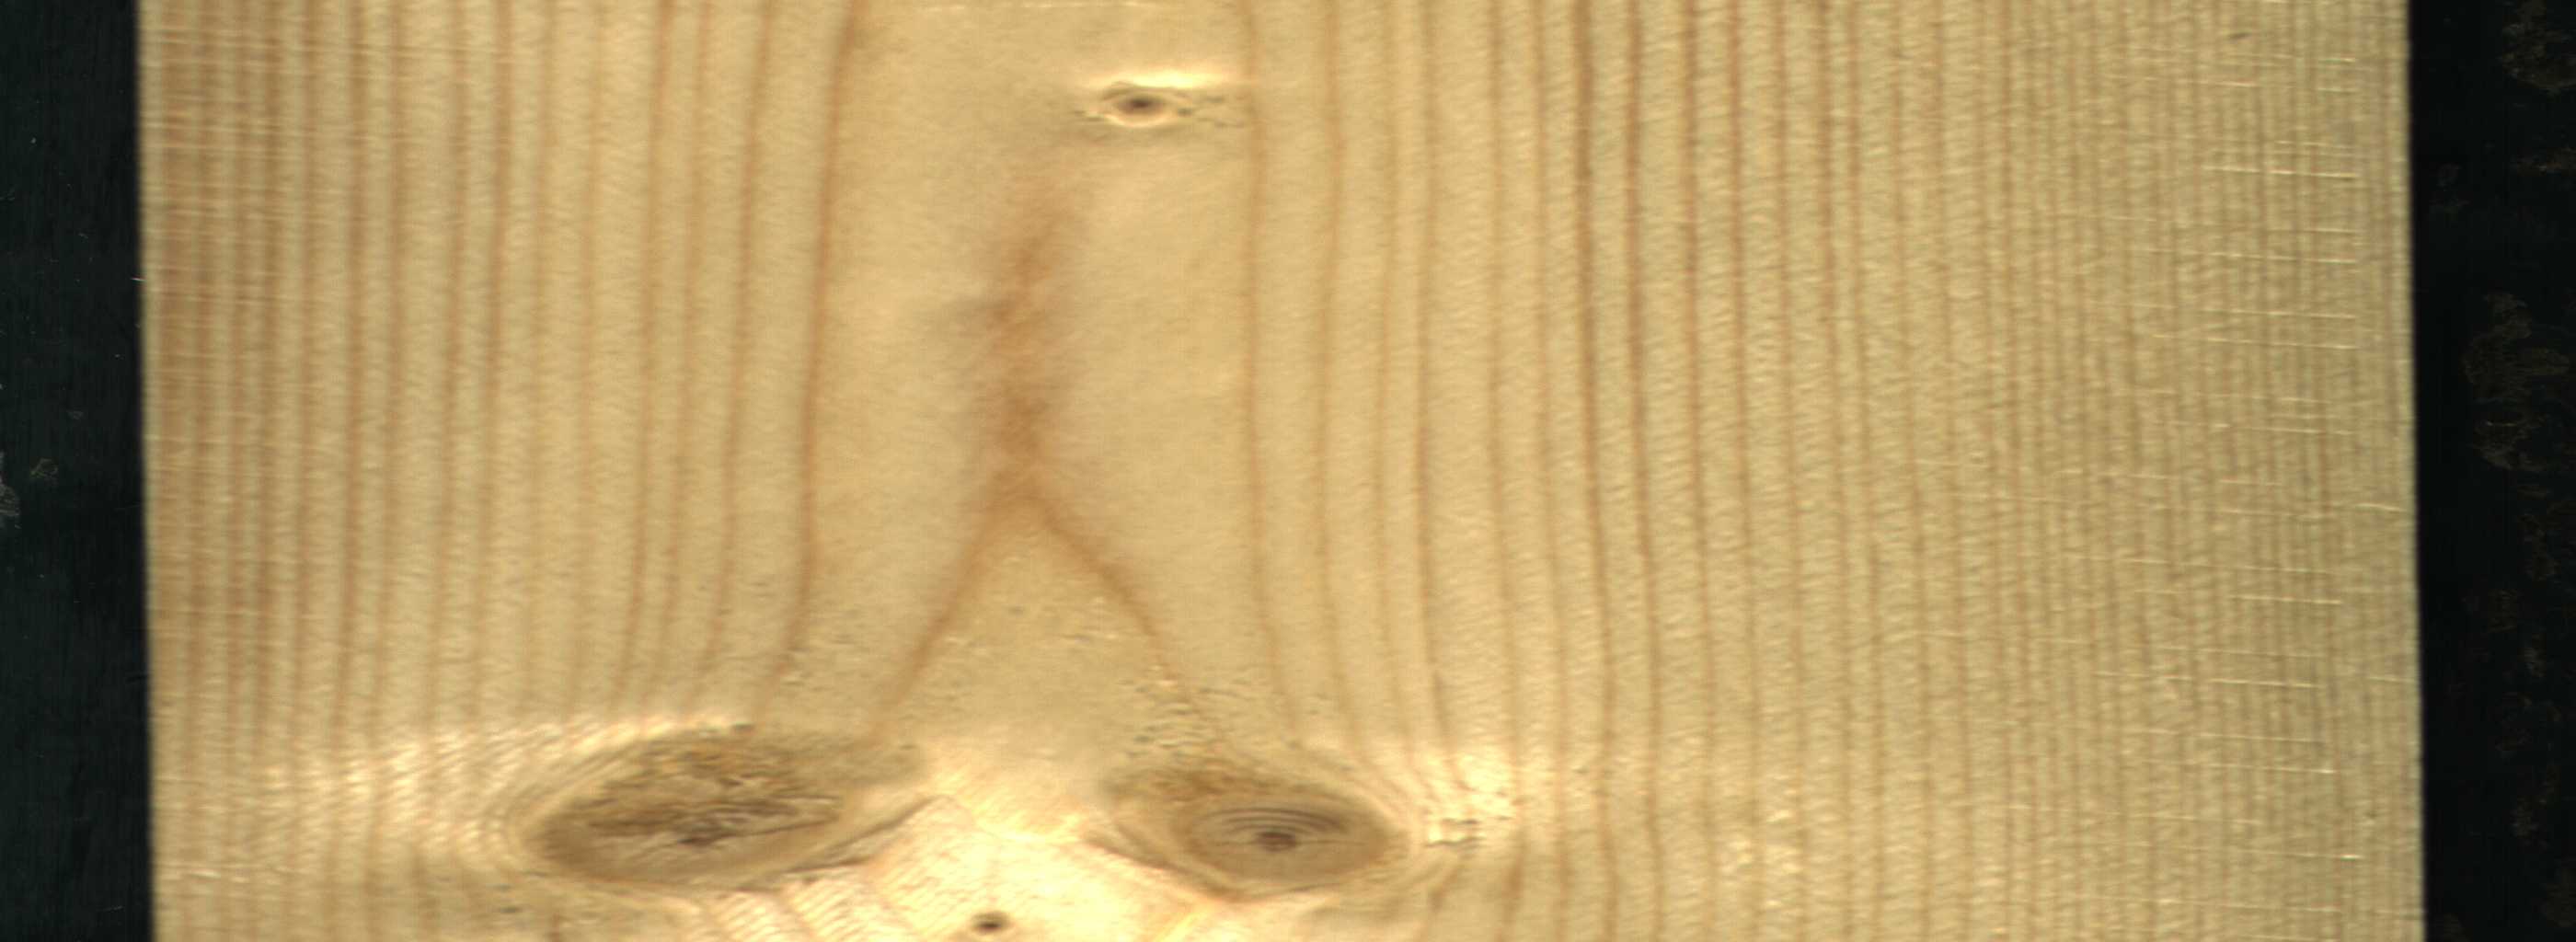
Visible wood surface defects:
knot_with_crack
Live_Knot
Live_Knot